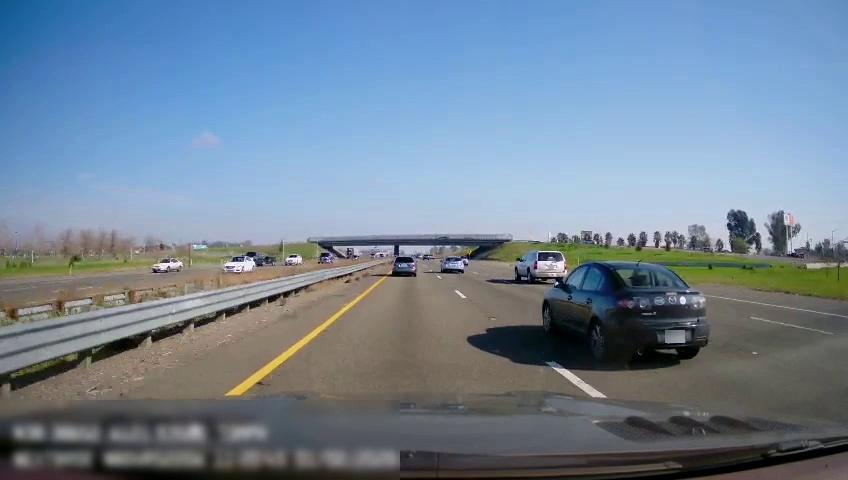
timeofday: Day
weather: Sunny
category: Drivable Space
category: Drivable Space
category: Vehicles | Car
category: Vehicles | SUV
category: Vehicles | Car
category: Vehicles | Car
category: Vehicles | Car
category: Vehicles | Car
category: Vehicles | SUV
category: Vehicles | Car
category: Vehicles | Car
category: Vehicles | SUV
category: Vehicles | Truck
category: Vehicles | Truck
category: Lanes | Current Lane
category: Lanes | Current Lane
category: Lanes | Alternate Lane
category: Lanes | Alternate Lane
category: Lanes | Alternate Lane
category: Lanes | Opposite Lane